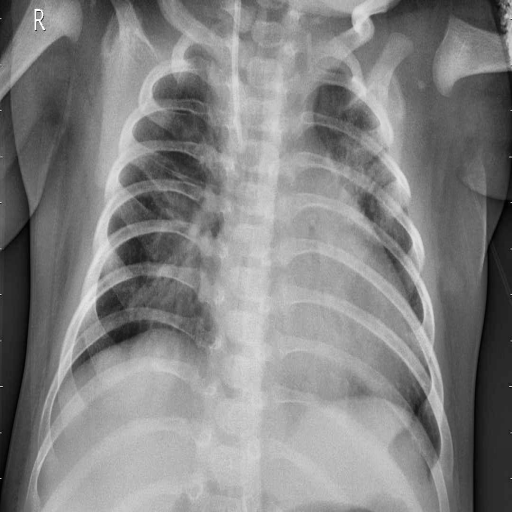
Finding: PNEUMONIA